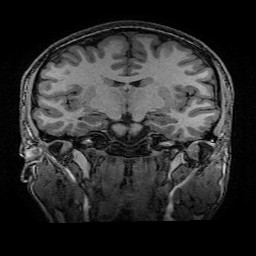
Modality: T1w
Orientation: sagittal
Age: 20
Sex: male
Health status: healthy
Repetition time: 2.53 s
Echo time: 0.0034 s